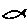
Label: fish